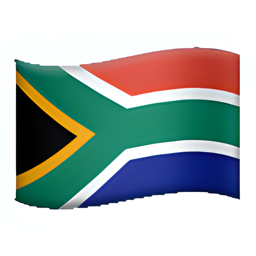
Name: flag for south africa
Emoji: 🇦🇿
Group: Flags
Sub-group: country-flag